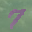
Label: 7